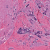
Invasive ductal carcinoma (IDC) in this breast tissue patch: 0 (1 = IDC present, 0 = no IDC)